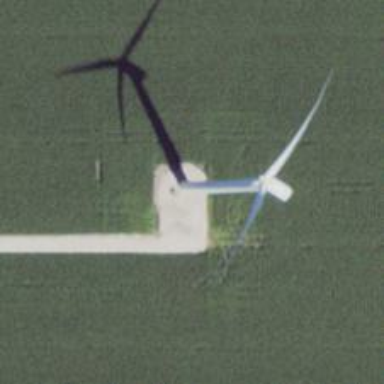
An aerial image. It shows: Wind generator powered by horizontal-axis wind turbine.